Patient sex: M
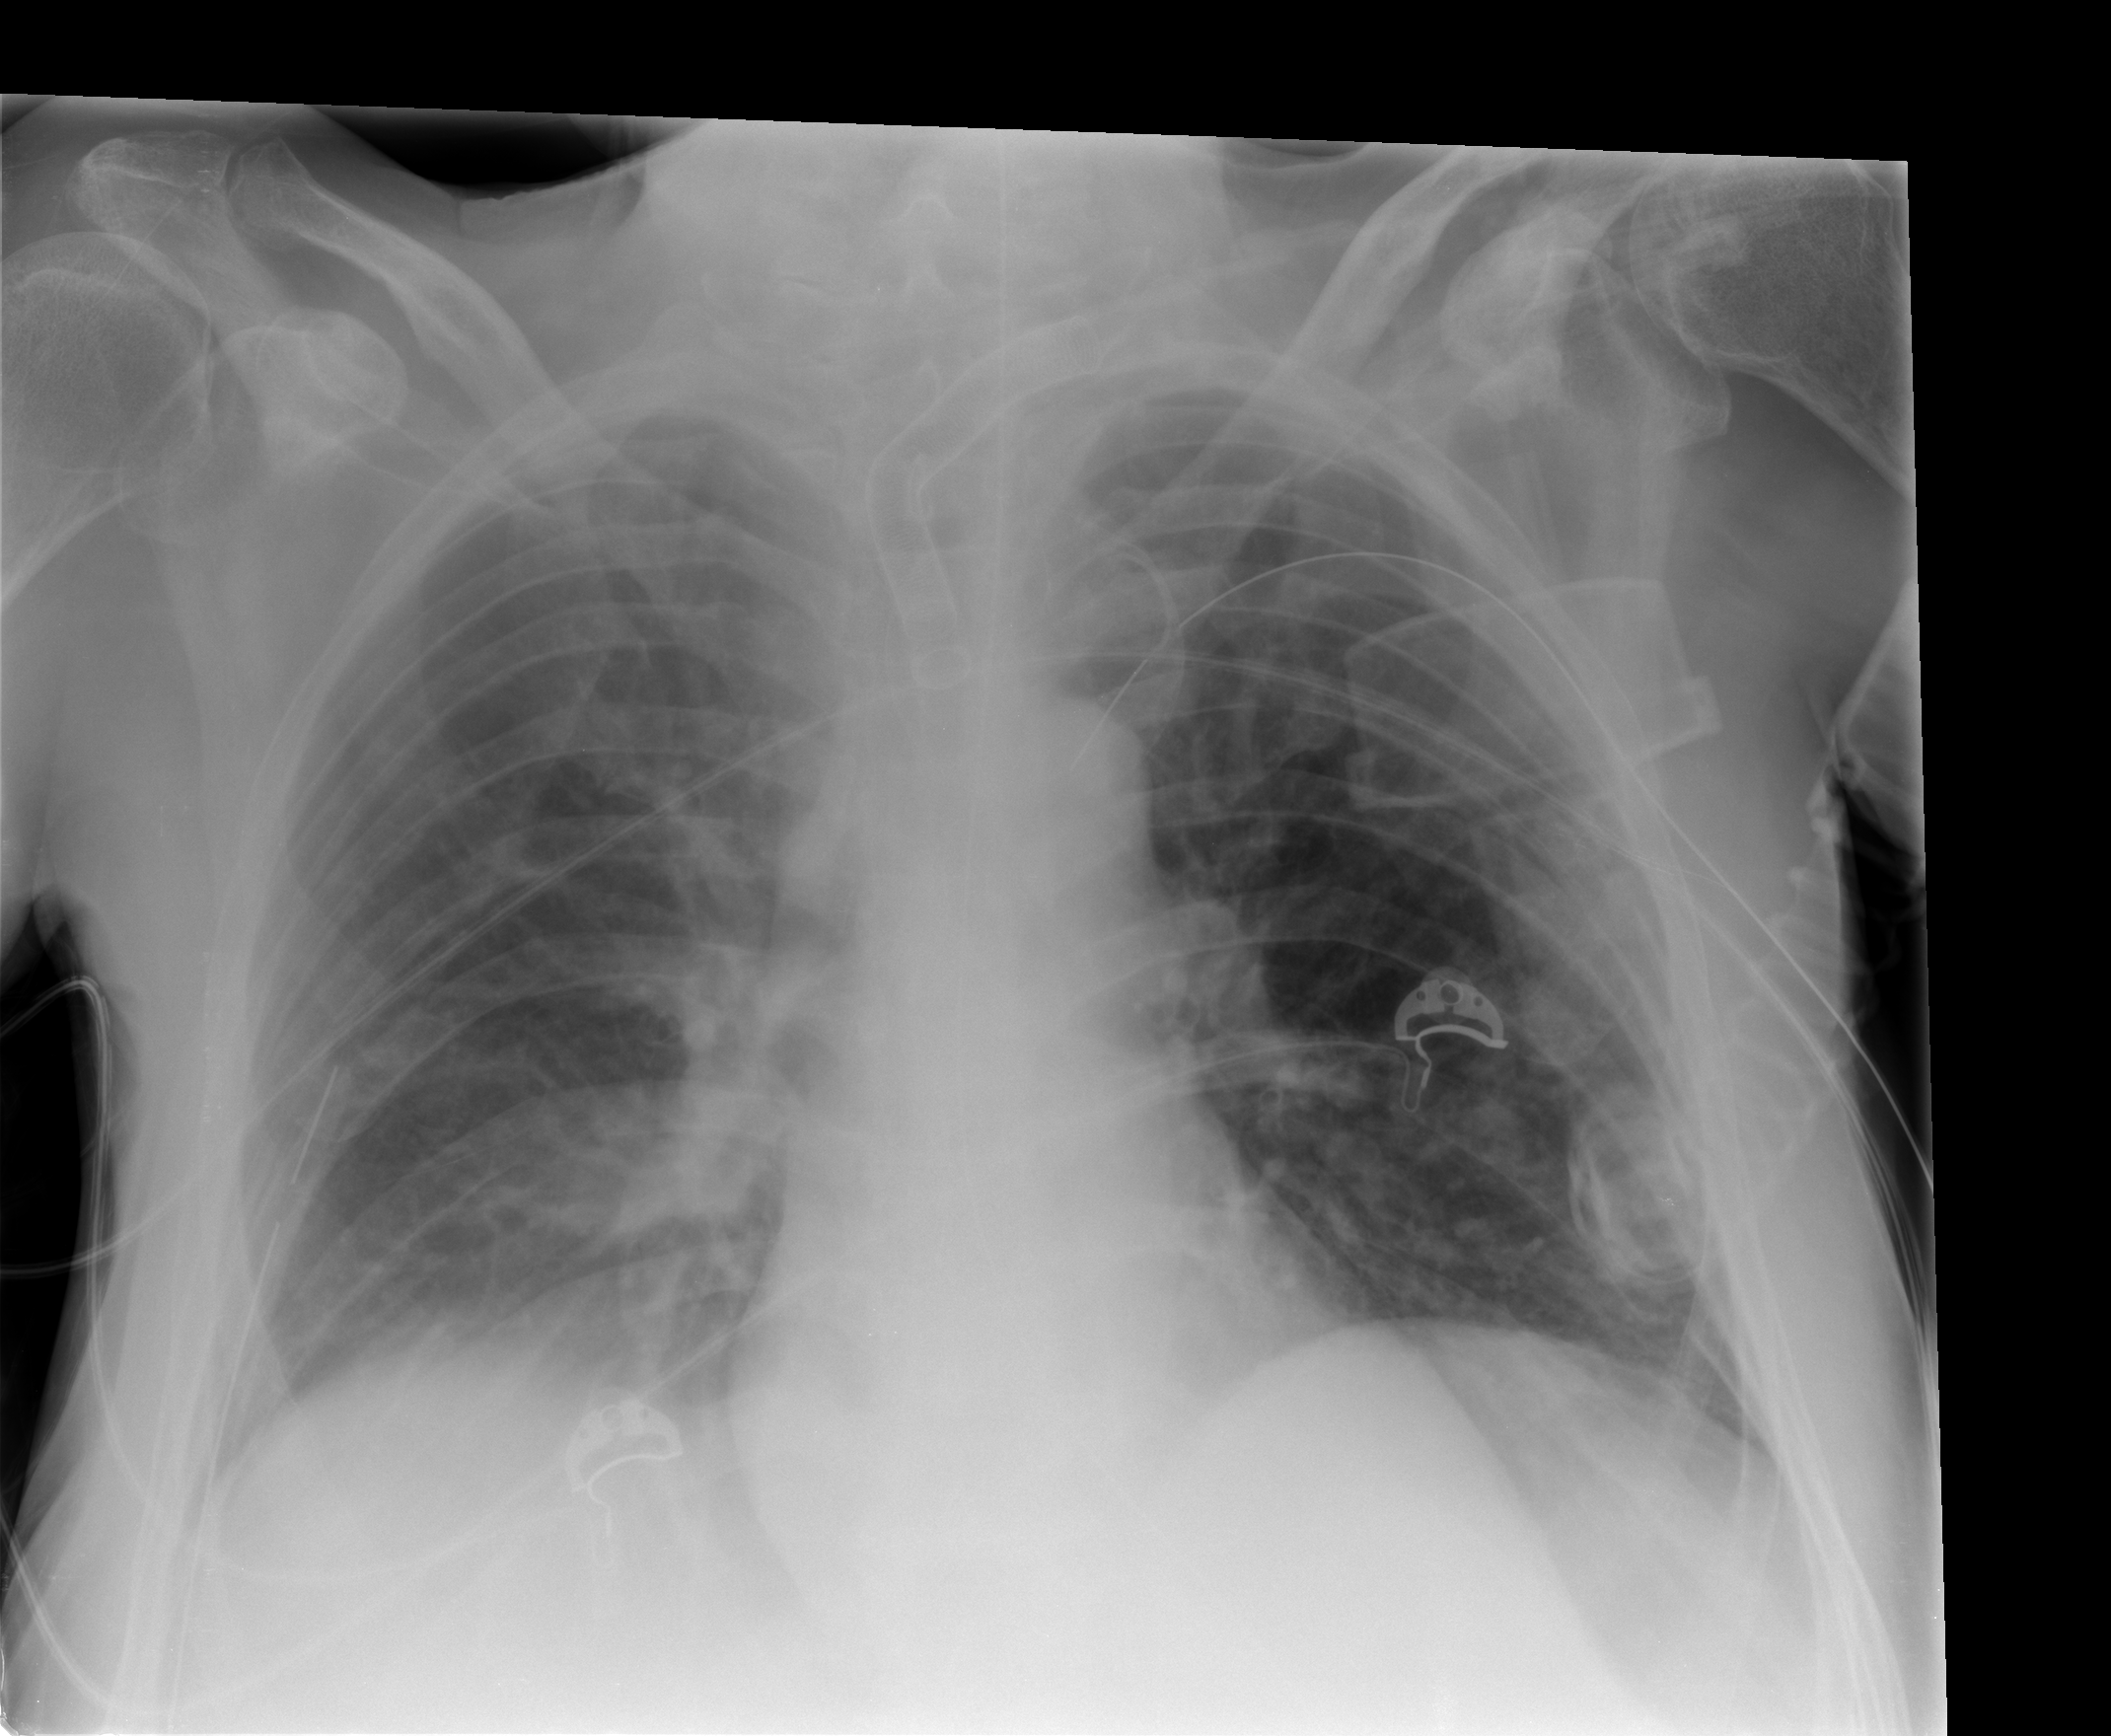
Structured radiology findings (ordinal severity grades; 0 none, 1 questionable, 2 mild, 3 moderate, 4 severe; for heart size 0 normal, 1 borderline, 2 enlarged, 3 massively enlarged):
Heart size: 0
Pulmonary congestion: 2
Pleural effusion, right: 2
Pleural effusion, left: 0
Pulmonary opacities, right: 0
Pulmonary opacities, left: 0
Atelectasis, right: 2
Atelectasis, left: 1